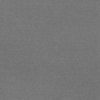
Label: dusty